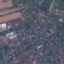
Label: Residential